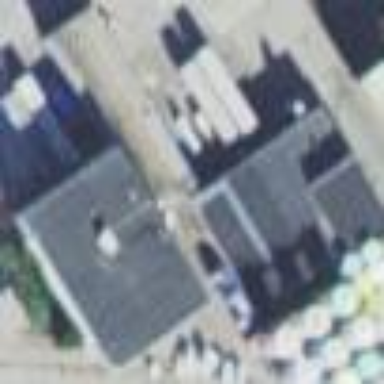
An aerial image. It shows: Industrial building with black roof.